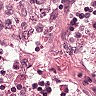
Metastatic tissue present: no